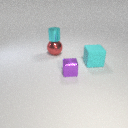
small purple metal cube in front of large cyan rubber cube